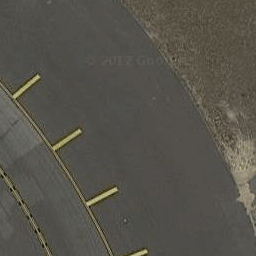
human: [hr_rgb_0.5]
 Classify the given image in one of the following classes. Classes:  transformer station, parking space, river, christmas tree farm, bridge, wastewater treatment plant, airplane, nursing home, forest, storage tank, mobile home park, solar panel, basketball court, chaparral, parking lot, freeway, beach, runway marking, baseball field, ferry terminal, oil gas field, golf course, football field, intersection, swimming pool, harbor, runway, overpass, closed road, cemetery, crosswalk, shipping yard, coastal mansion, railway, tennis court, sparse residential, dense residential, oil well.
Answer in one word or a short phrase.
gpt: runway marking